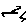
Label: zigzag